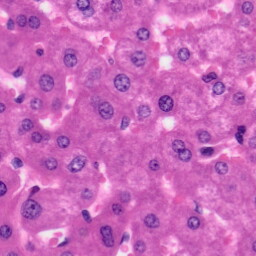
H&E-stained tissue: Liver